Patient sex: M
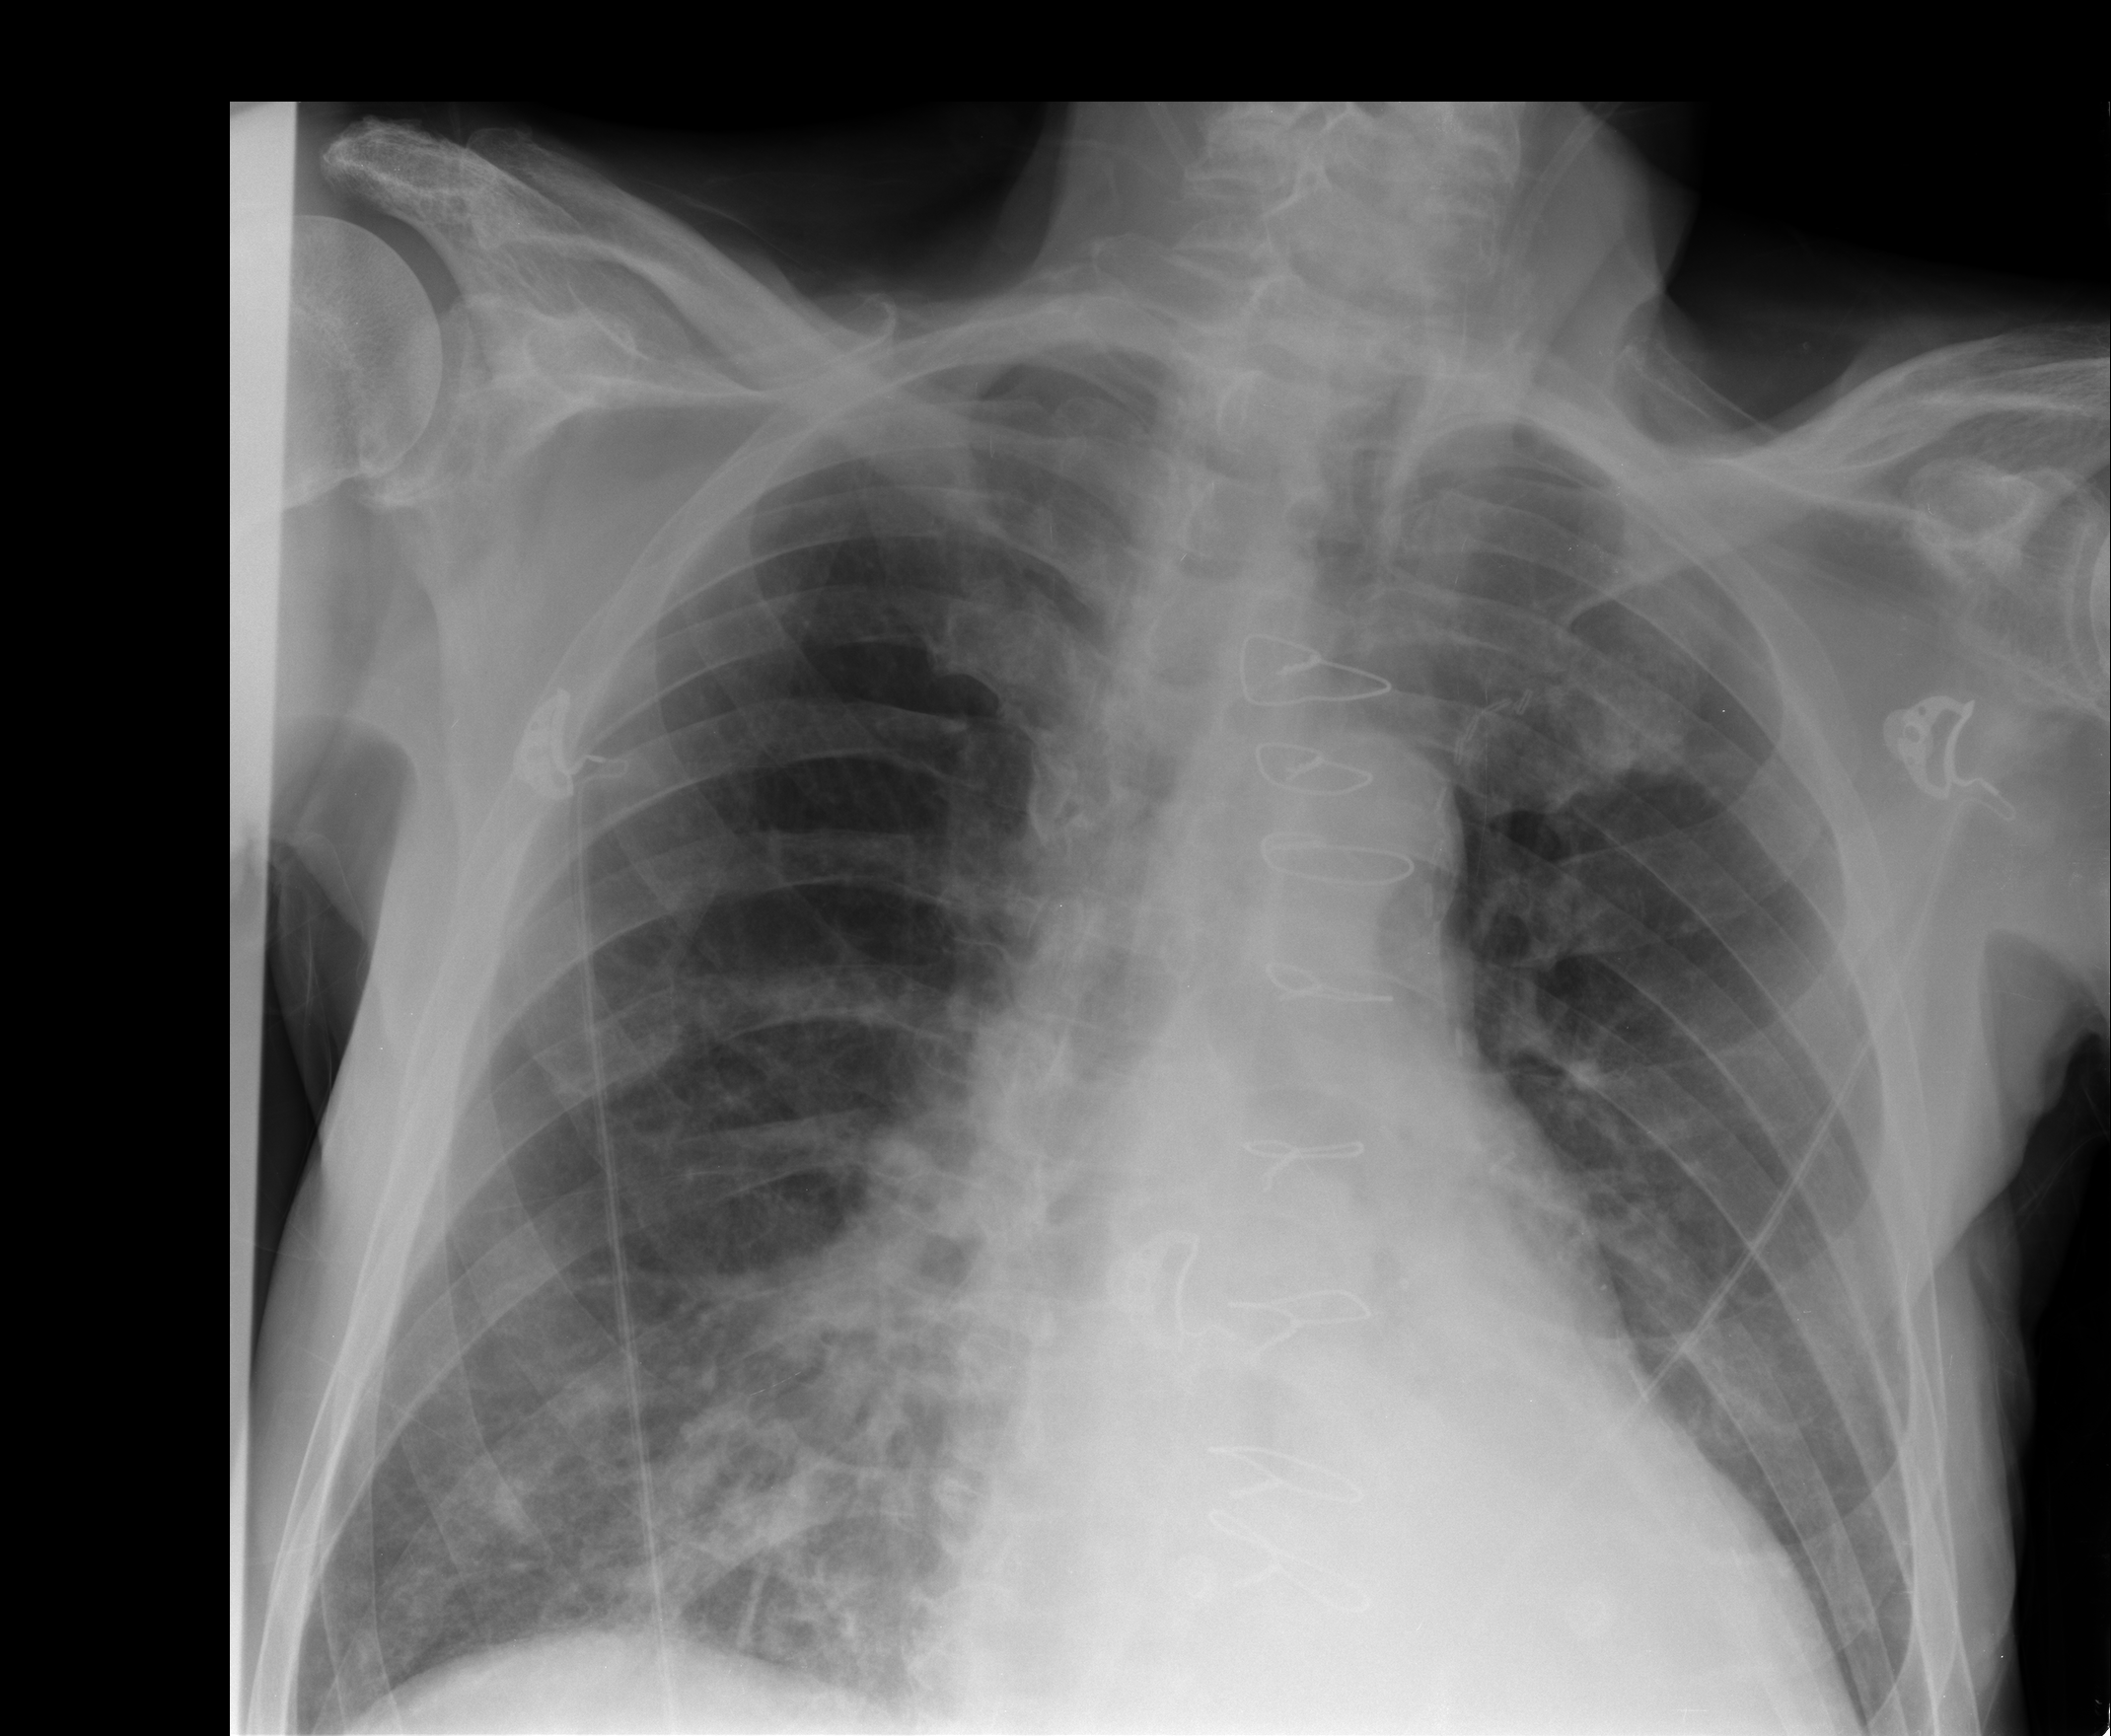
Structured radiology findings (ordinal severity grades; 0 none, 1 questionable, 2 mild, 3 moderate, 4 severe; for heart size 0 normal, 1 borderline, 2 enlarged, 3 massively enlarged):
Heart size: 1
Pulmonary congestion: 0
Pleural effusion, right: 0
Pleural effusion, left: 0
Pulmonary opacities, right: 2
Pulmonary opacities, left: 0
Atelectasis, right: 2
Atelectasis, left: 0